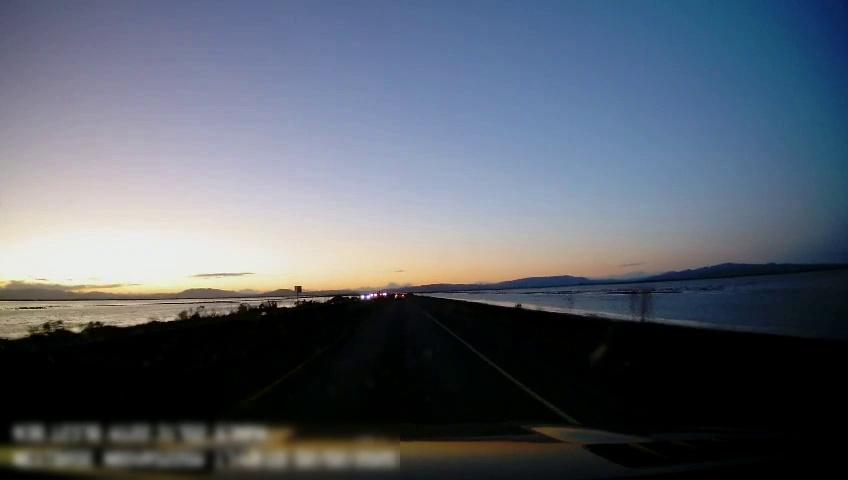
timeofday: Dusk/Dawn/Twilight
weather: Sunny
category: Drivable Space
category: Vehicles | Car
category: Vehicles | Car
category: Lanes | Current Lane
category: Lanes | Current Lane